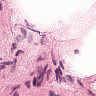
Metastatic tissue present: no